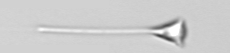
Label: Asterionellopsis_glacialis